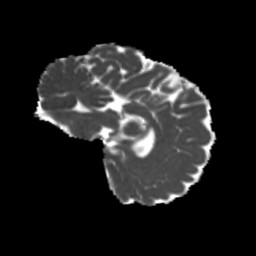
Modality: MD
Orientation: sagittal
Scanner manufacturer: siemens
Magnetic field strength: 3 T
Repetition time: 4 s
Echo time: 0.0594 s